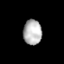
Tissue: lung
Cell type: Smooth muscle cells
Senescence score: 0.6693
Nuclear area (px): 453
Mean DAPI intensity: 181.267